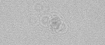
Label: camera_spot